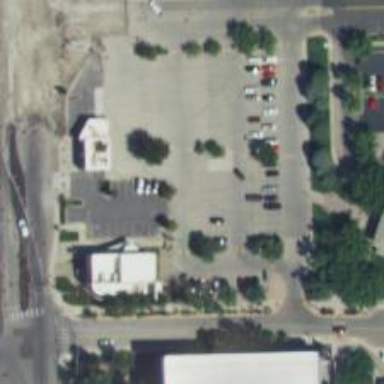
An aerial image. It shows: Parking space is available.